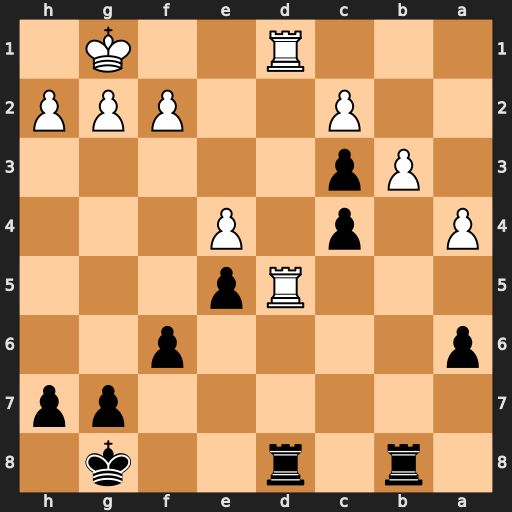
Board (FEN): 1r1r2k1/6pp/p4p2/3Rp3/P1p1P3/1Pp5/2P2PPP/3R2K1
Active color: b
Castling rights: -
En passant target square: -
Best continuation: Rxd5 exd5 cxb3